Question: What restaurant is featured?
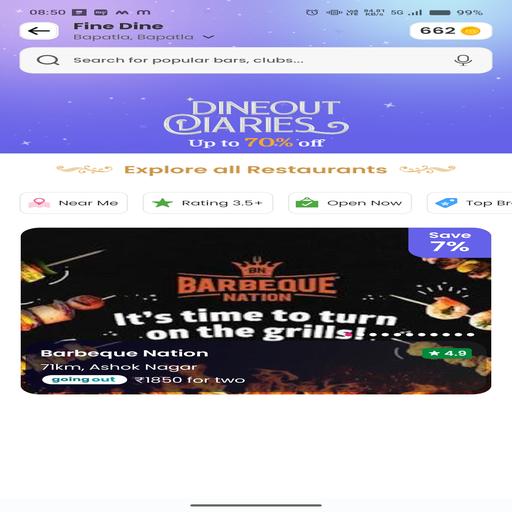
Answer: Barbeque Nation